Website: ulta-beauty
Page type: customer-info-address
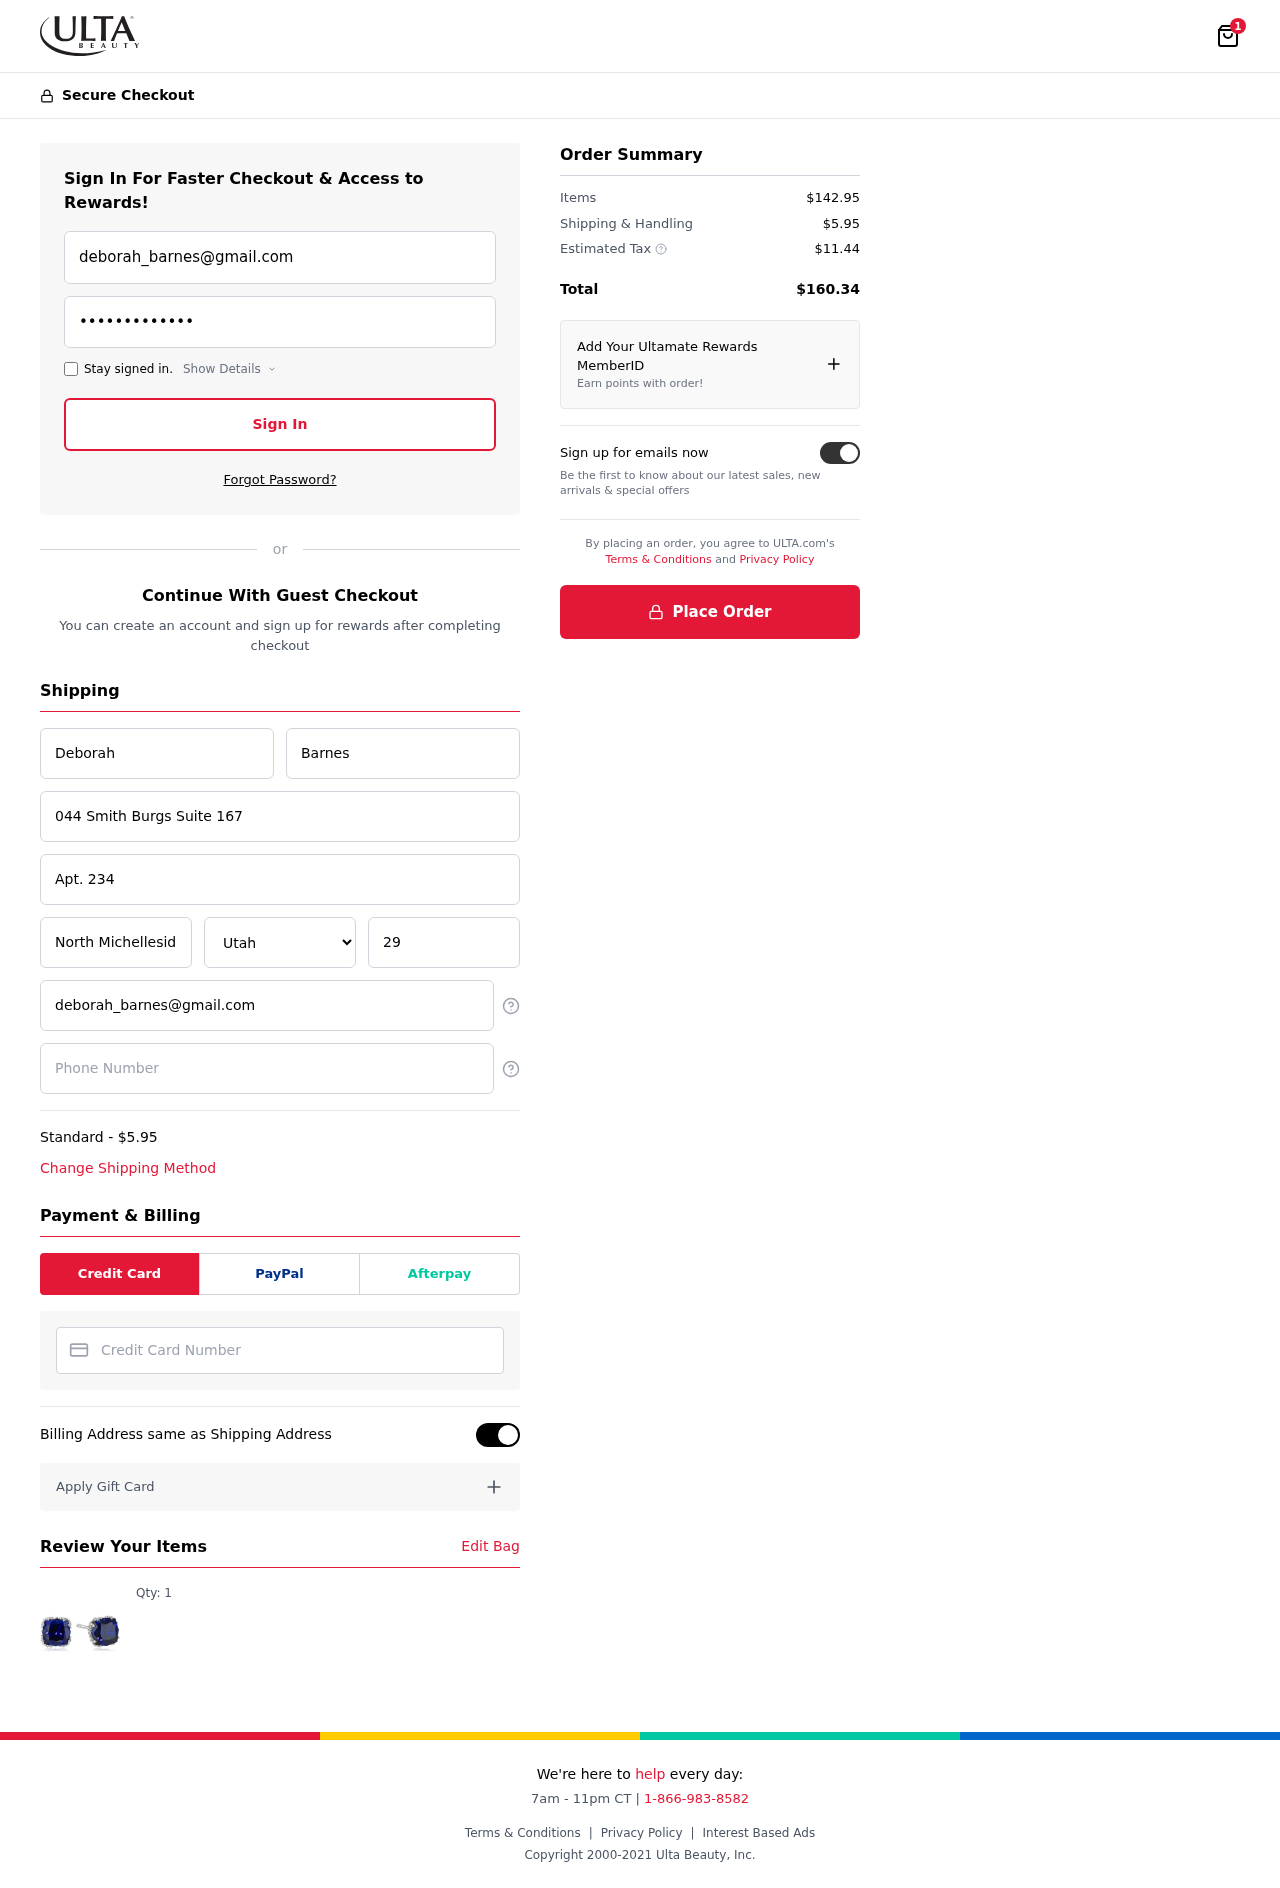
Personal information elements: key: PII_CARD_NUMBER
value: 2252 4529 0184 4831
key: PII_CITY
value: North Michelleside
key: PII_EMAIL
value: deborah_barnes@gmail.com
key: PII_FIRSTNAME
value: Deborah
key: PII_LASTNAME
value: Barnes
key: PII_PHONE
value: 4869172914
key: PII_POSTCODE
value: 29620
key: PII_STATE
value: Utah
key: PII_STREET
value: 044 Smith Burgs Suite 167
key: PII_STREET2
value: Apt. 234
Product elements: key: PRODUCT1_QUANTITY
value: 1
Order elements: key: ORDER_NUM_ITEMS
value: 1
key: ORDER_SHIPPING_COST
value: $5.95
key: ORDER_ITEMS_TOTAL
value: $142.95
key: ORDER_SHIPPING_COST2
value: $5.95
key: ORDER_TAX
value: $11.44
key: ORDER_TOTAL
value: $160.34